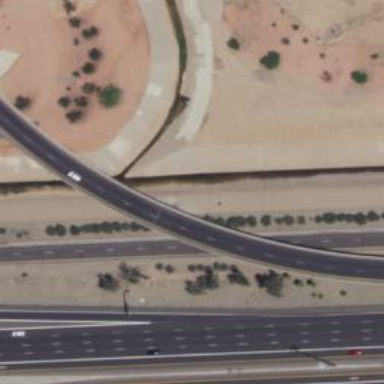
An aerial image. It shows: Bridge with asphalt surface. It is part of motorway link.